Chest X-ray:
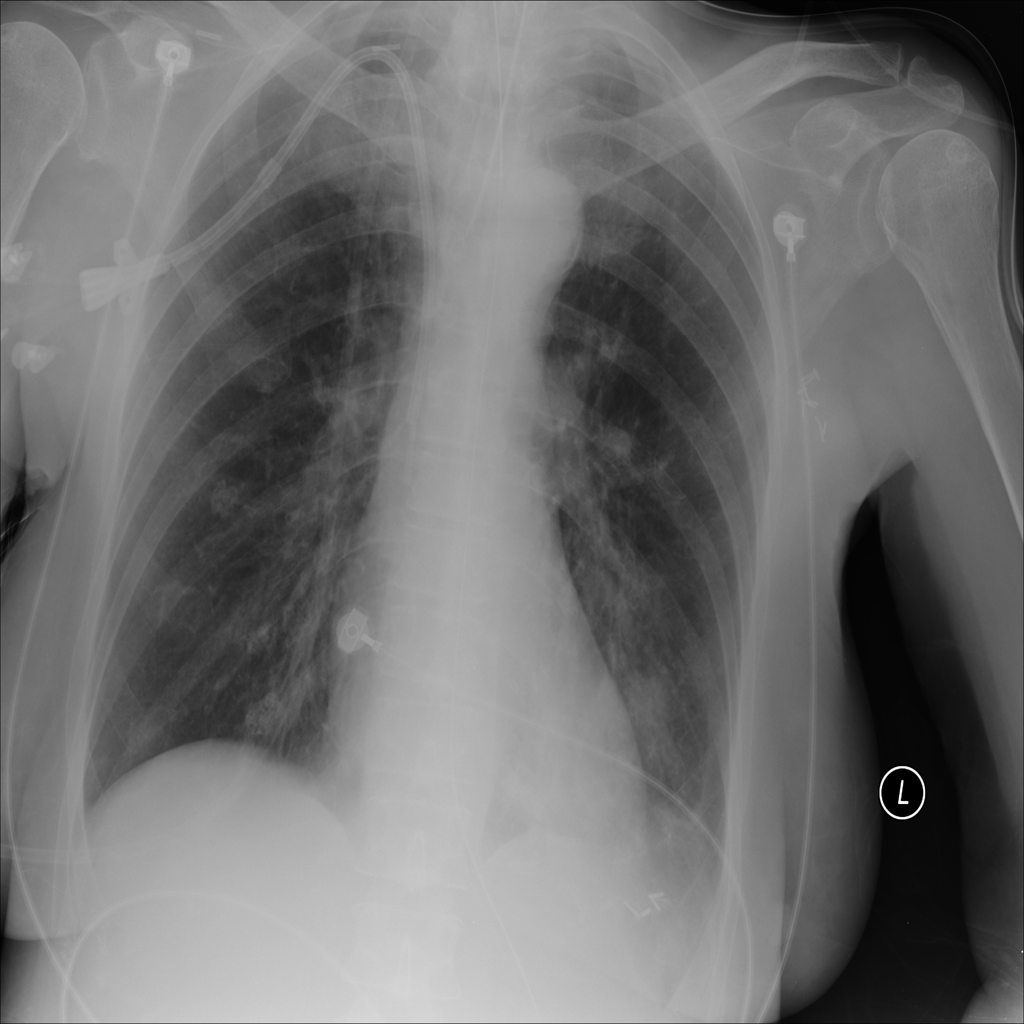
Findings: Consolidation, Effusion, Calcification
No abnormal finding: no